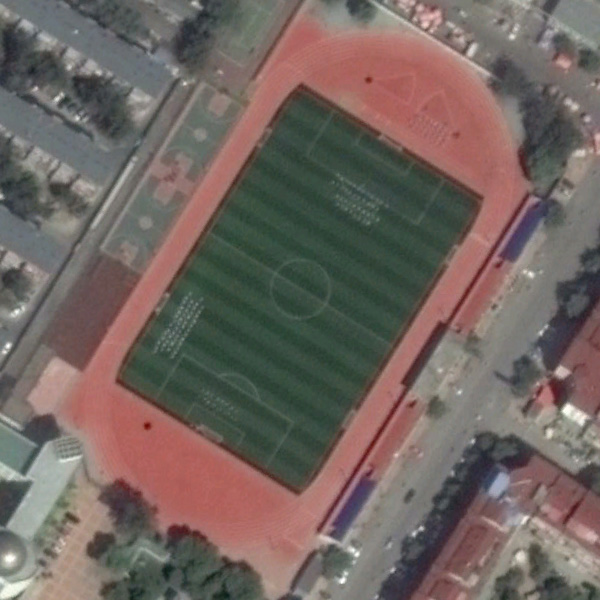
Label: Playground